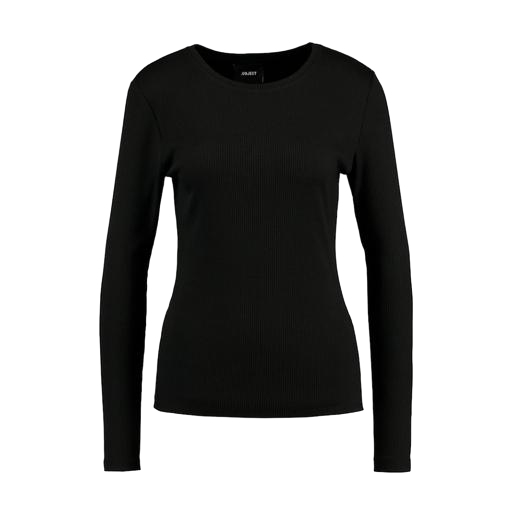
long-sleeve t-shirt only macy, black women's long sleeve t-shirt, long-sleeve top, white background